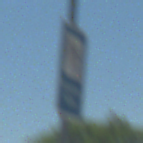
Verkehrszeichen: Verkehrshelfer
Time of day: Midday
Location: Outdoor (Nature)
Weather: Clear
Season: NotSpecified
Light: Natural